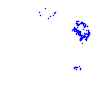
Particle: pion